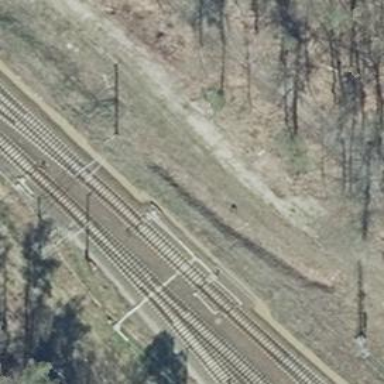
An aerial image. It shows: Railway with electrified contact lines.